Question: Consider an example of the following table:

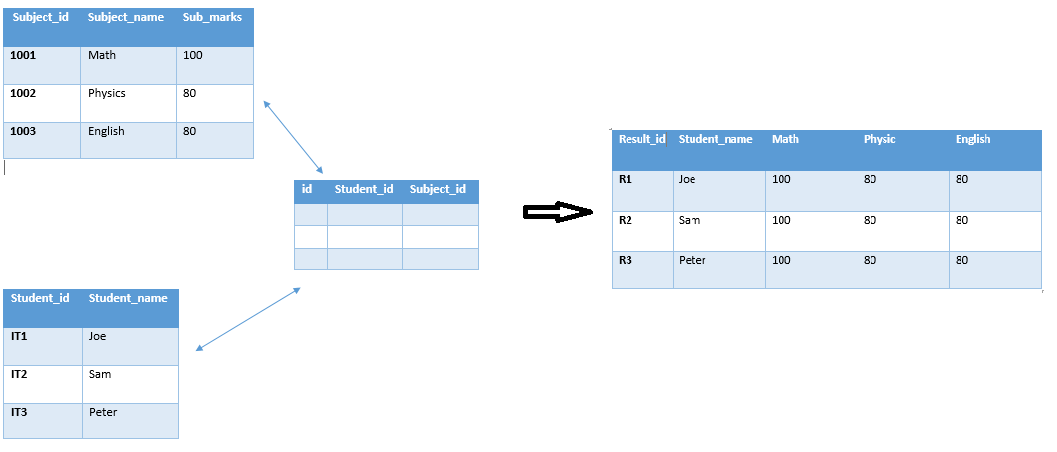
Answer: '''
SELECT two.stname,
SUM(smark*(1-ABS(SIGN(sname)))) AS en,
SUM(smark*(1-ABS(SIGN(sname)))) AS mat,
SUM(smark*(1-ABS(SIGN(sname)))) AS phy
FROM a1 AS ONE
LEFT JOIN a2 AS two
ON one.sid=two.stid
GROUP BY sname;
'''
<URL>